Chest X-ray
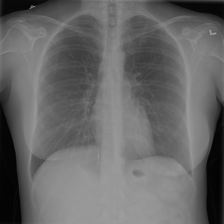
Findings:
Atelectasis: negative
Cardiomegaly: negative
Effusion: negative
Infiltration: positive
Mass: negative
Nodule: negative
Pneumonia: negative
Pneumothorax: negative
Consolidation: negative
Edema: negative
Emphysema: negative
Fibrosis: negative
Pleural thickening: negative
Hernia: negative